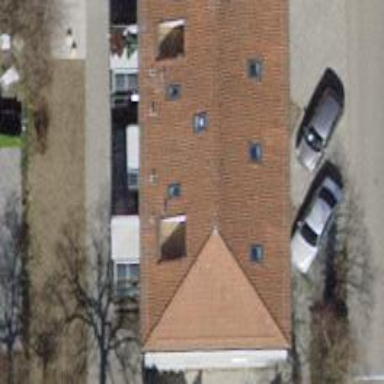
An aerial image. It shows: Apartment building with tile roof.